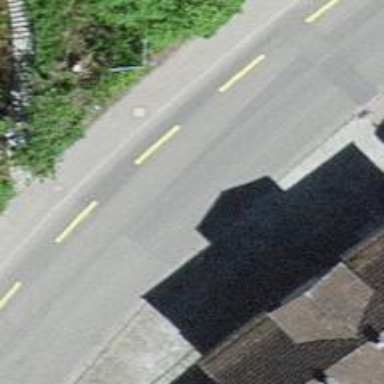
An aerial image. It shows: Secondary road with asphalt surface. There is dedicated cycle lane on the left side.